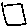
Label: square